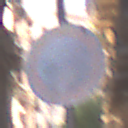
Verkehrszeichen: VerbotFahrzeugeAllerArt
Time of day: MorningAfternoon
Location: Outdoor (Urban)
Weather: PartlyCloudy
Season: NotSpecified
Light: Natural